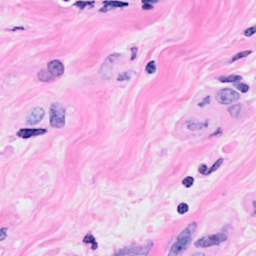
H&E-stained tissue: Breast